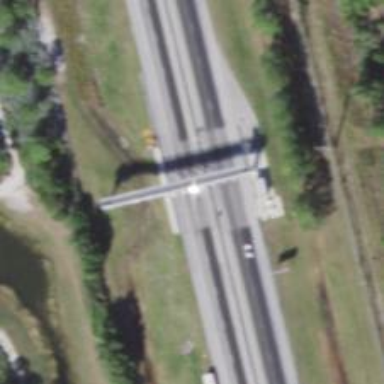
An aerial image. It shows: Toll gantry on the road.